Question: Am trying to set up replication between two servers but keep getting the following error
Full Query says:
'''
SET NAMES 'utf8mb4' COLLATE 'utf8mb4_general_ci';
'''
Both master and slave database have collation set as utf8_general_ci.
Any ideas?
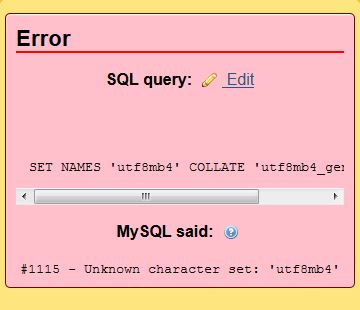
Answer: Thanks for all the help. In the end just uninstalled MySQL and installed an earlier version. They seem to be talking to each other now.